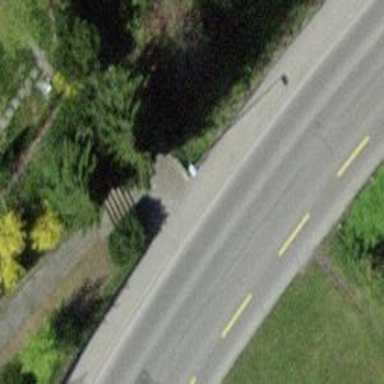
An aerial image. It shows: Road with steps.